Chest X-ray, AP view. Patient: 58 years old, sex M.
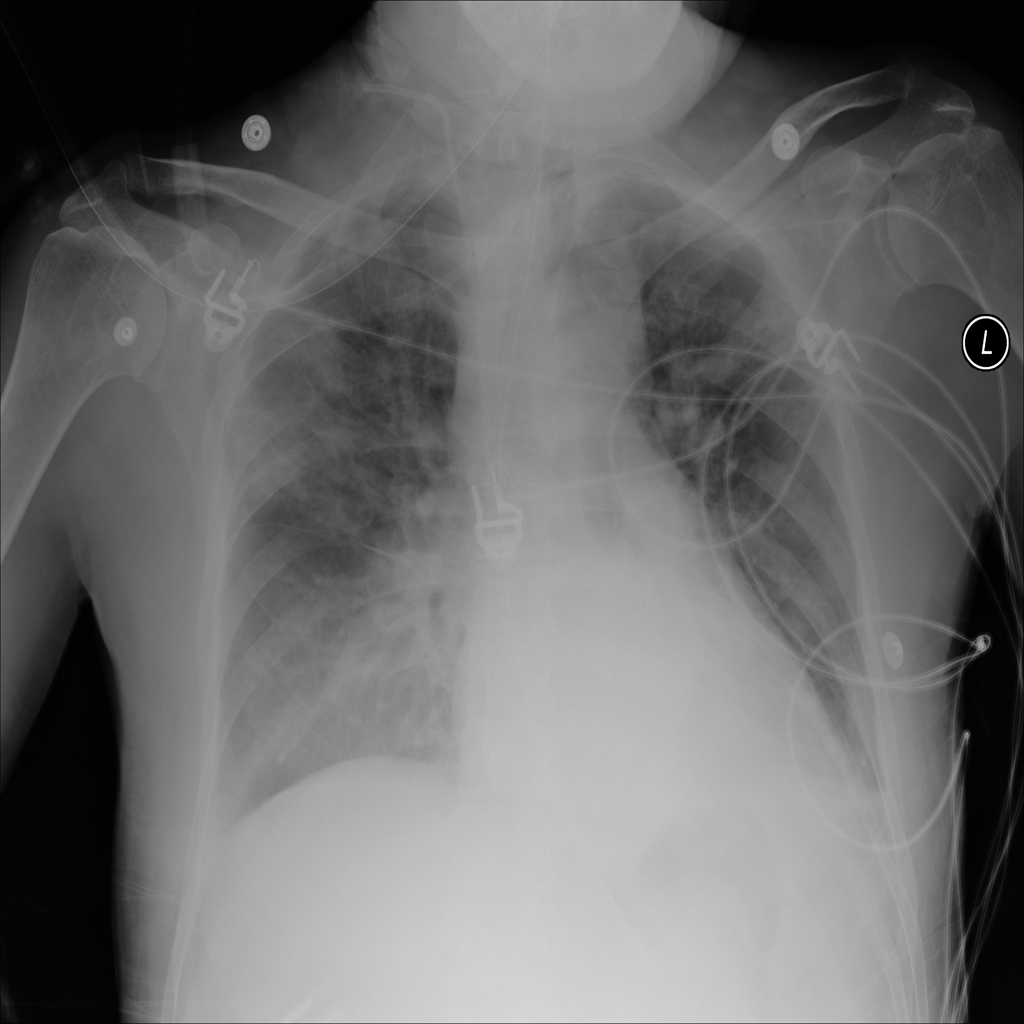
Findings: Atelectasis, Consolidation, Edema